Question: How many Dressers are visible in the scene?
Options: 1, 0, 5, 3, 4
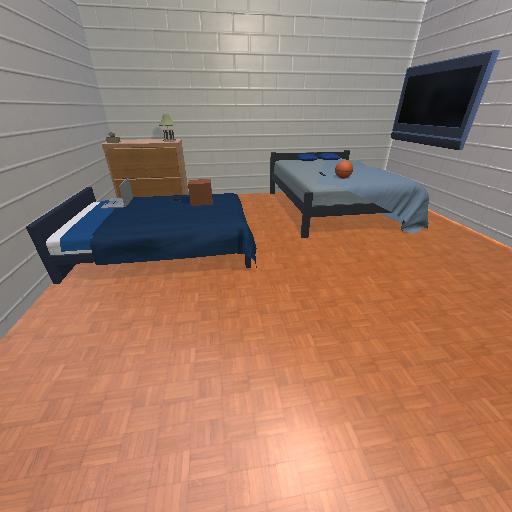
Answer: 1